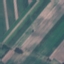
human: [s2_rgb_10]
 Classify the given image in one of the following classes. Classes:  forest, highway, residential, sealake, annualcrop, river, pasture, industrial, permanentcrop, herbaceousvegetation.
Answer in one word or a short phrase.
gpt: AnnualCrop